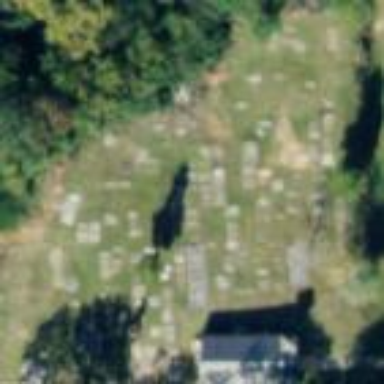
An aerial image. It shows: Cemetery.